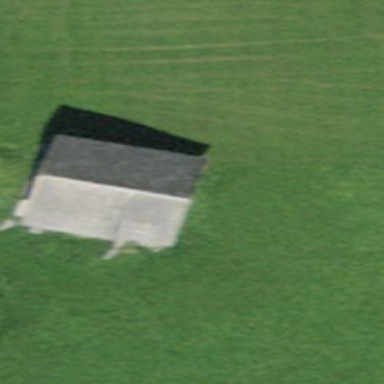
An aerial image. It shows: Farm auxiliary building.